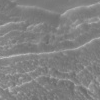
Atmospheric dust classification: not_dusty